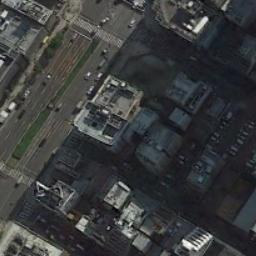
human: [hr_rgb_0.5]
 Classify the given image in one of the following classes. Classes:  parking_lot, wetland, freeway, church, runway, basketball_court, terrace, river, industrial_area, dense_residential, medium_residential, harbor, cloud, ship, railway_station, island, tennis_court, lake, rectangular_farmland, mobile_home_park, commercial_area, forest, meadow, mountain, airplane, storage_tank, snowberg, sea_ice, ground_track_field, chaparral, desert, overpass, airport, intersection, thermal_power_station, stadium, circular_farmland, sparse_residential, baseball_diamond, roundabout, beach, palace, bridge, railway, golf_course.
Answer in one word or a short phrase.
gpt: commercial_area